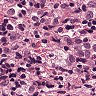
Metastatic tissue present: yes